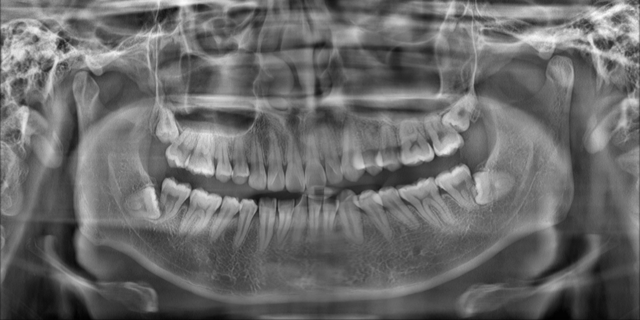
adult